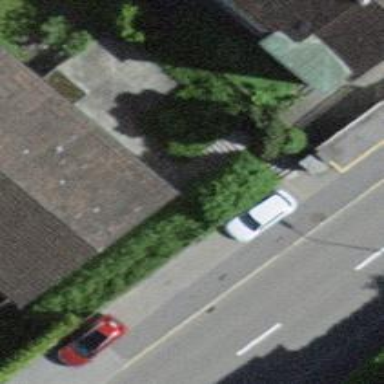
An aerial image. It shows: Set of concrete steps.